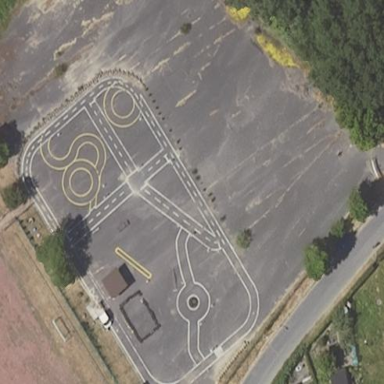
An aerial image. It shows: Traffic park.